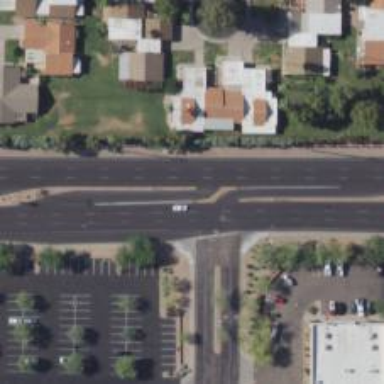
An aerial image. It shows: Secondary link road with asphalt surface.